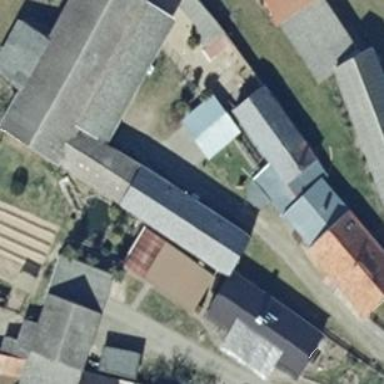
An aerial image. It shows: Building with gabled roof oriented along its structure.